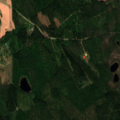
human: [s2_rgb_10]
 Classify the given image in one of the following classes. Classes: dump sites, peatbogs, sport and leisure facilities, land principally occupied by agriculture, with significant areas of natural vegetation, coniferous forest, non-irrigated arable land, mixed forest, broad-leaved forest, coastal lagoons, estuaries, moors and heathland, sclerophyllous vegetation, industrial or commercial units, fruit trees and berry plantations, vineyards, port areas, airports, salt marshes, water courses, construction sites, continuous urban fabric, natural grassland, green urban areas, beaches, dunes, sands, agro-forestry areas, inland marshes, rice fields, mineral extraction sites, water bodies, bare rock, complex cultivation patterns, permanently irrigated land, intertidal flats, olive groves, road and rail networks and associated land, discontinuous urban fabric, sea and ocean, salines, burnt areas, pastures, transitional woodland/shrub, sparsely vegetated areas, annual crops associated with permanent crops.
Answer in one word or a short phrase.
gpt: coniferous forest, mixed forest, transitional woodland/shrub